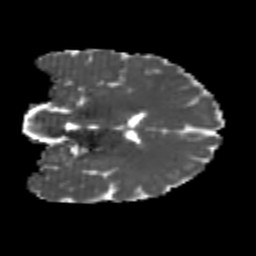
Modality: MD
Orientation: coronal
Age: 20
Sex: female
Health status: healthy
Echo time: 0.074 s